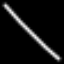
Label: leaf